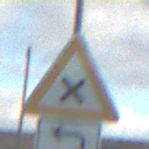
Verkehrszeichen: KreuzungOderEinmuendung
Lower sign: RichtungsangabeDurchPfeile2
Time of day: SunriseSunset
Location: Outdoor (RoadRail)
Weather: PartlyCloudy
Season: NotSpecified
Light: Natural